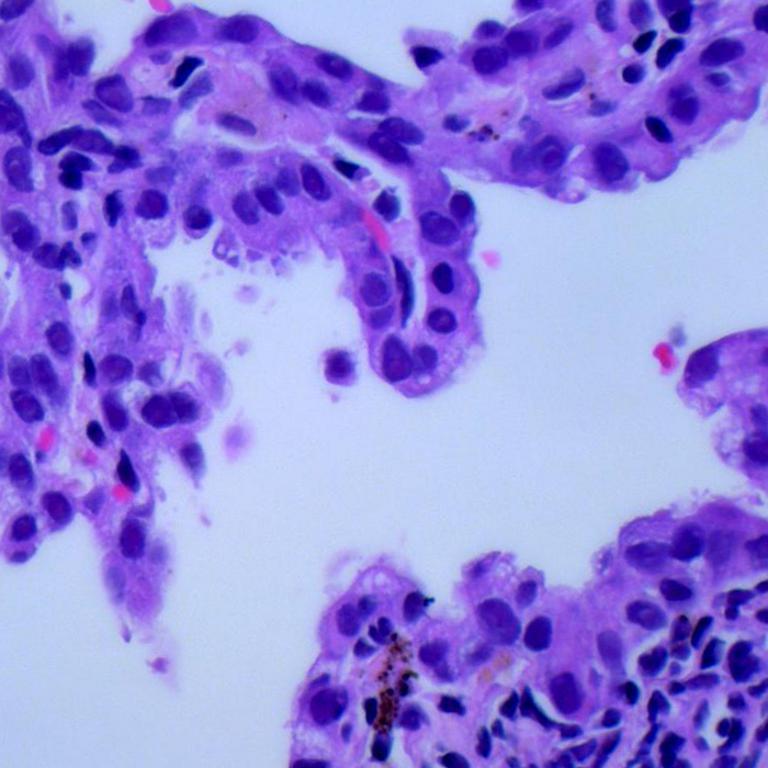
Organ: lung
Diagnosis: adenocarcinomas